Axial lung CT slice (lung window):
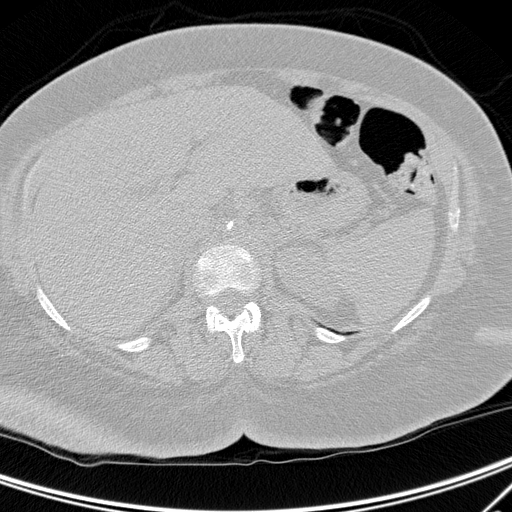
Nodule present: no